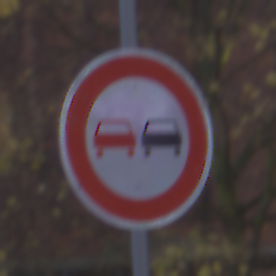
Verkehrszeichen: Ueberholverbot
Umgebung: Outdoor, Urban
Tageszeit: SunriseSunset
Wetter: Clear
Licht: Natural
Jahreszeit: NotSpecified
Kontrast: MediumContrast